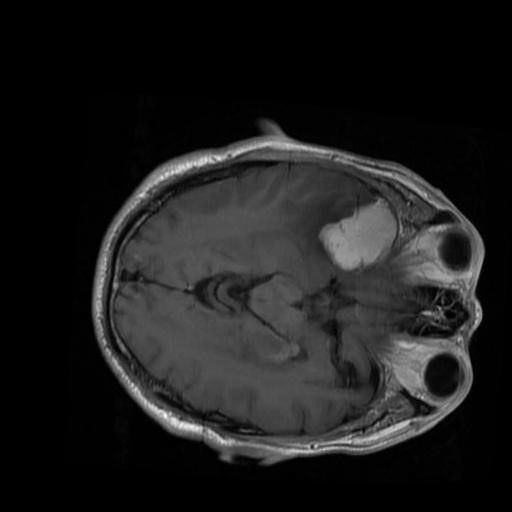
Label: brain_menin